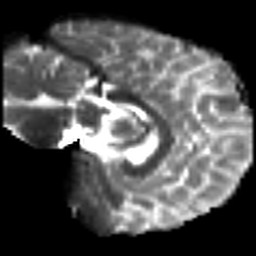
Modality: T2w
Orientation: sagittal
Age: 37
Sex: male
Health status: healthy
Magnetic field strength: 3 T
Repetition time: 9 s
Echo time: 0.093 s